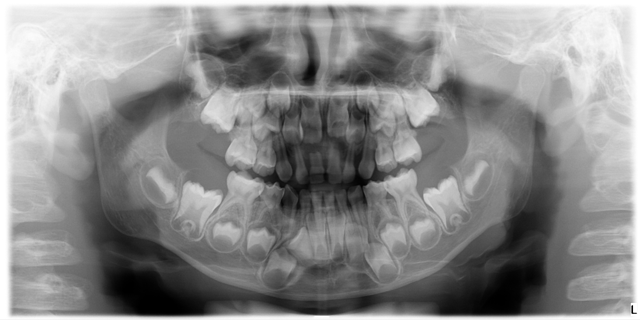
child